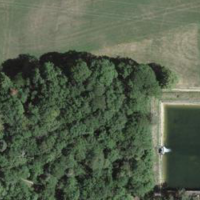
EUNIS habitat code: 44
Species observed at this site:
Vincetoxicum hirundinaria
Cephalanthera longifolia